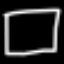
Label: square